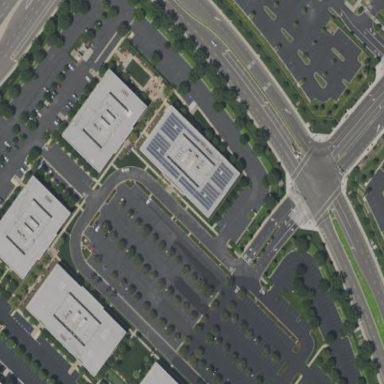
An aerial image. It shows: Office building.